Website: bh-photo
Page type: address-validator
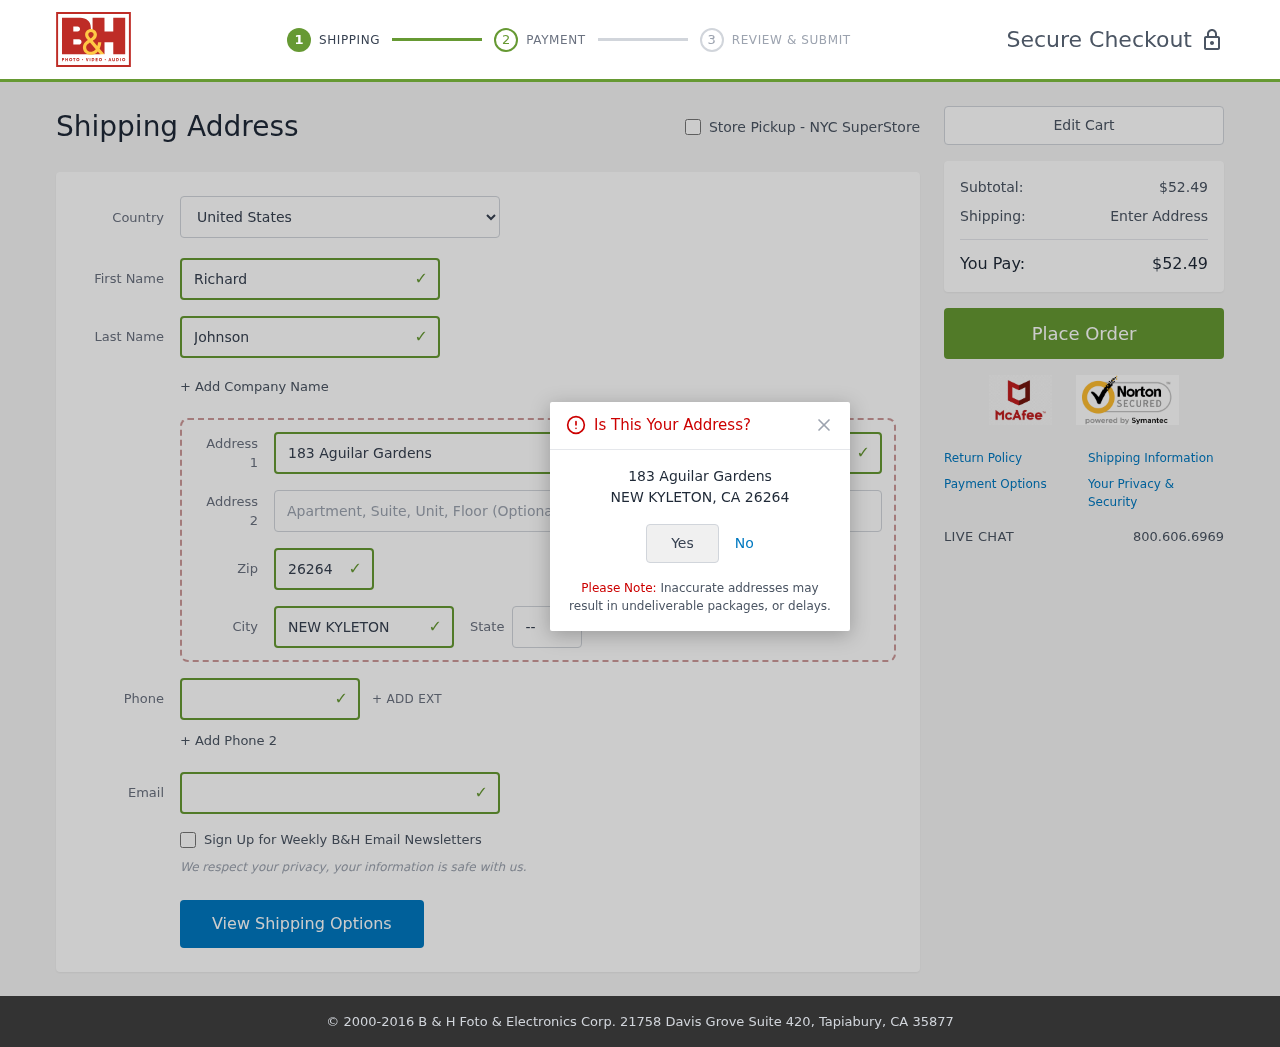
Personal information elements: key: PII_CITY
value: New Kyleton
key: PII_COUNTRY
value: United States
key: PII_EMAIL
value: richard.johnson@yahoo.com
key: PII_FIRSTNAME
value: Richard
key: PII_LASTNAME
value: Johnson
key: PII_PHONE
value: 3139321755
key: PII_POSTCODE
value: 26264
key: PII_STATE_ABBR
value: CA
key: PII_STREET
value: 183 Aguilar Gardens
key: PII_CITY_CONFIRM
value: NEW KYLETON
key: PII_POSTCODE_FULL
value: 26264
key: PII_POSTCODE_NUMERIC
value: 26264
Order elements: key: ORDER_SUBTOTAL
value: $52.49
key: ORDER_TOTAL
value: $52.49